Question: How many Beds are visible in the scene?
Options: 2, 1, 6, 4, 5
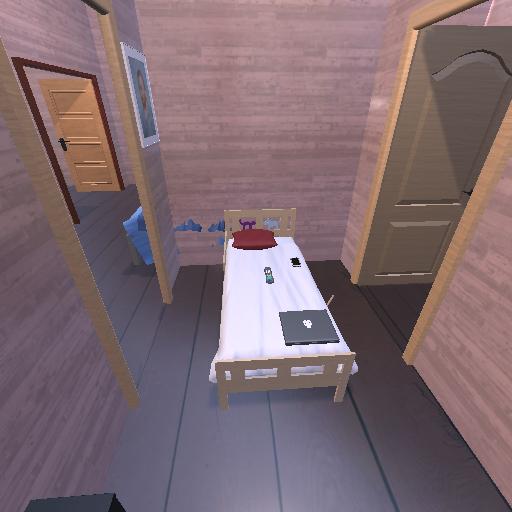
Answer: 2